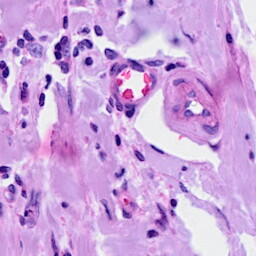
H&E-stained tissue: Breast